Field crop: maize
Growth stage: 1
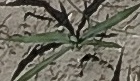
Species: sorghum